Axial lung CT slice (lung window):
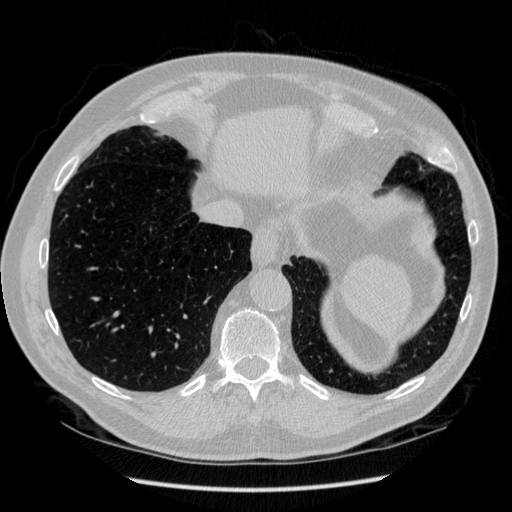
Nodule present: no